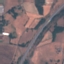
Label: Highway